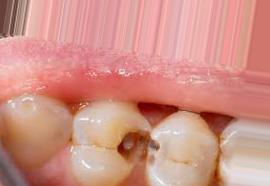
Condition: Caries